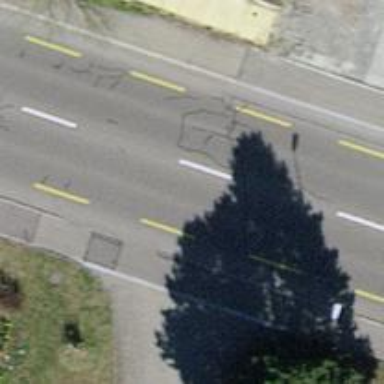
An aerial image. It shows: Primary highway with asphalt surface. The road has designated cycle lane and separate sidewalks on both sides.